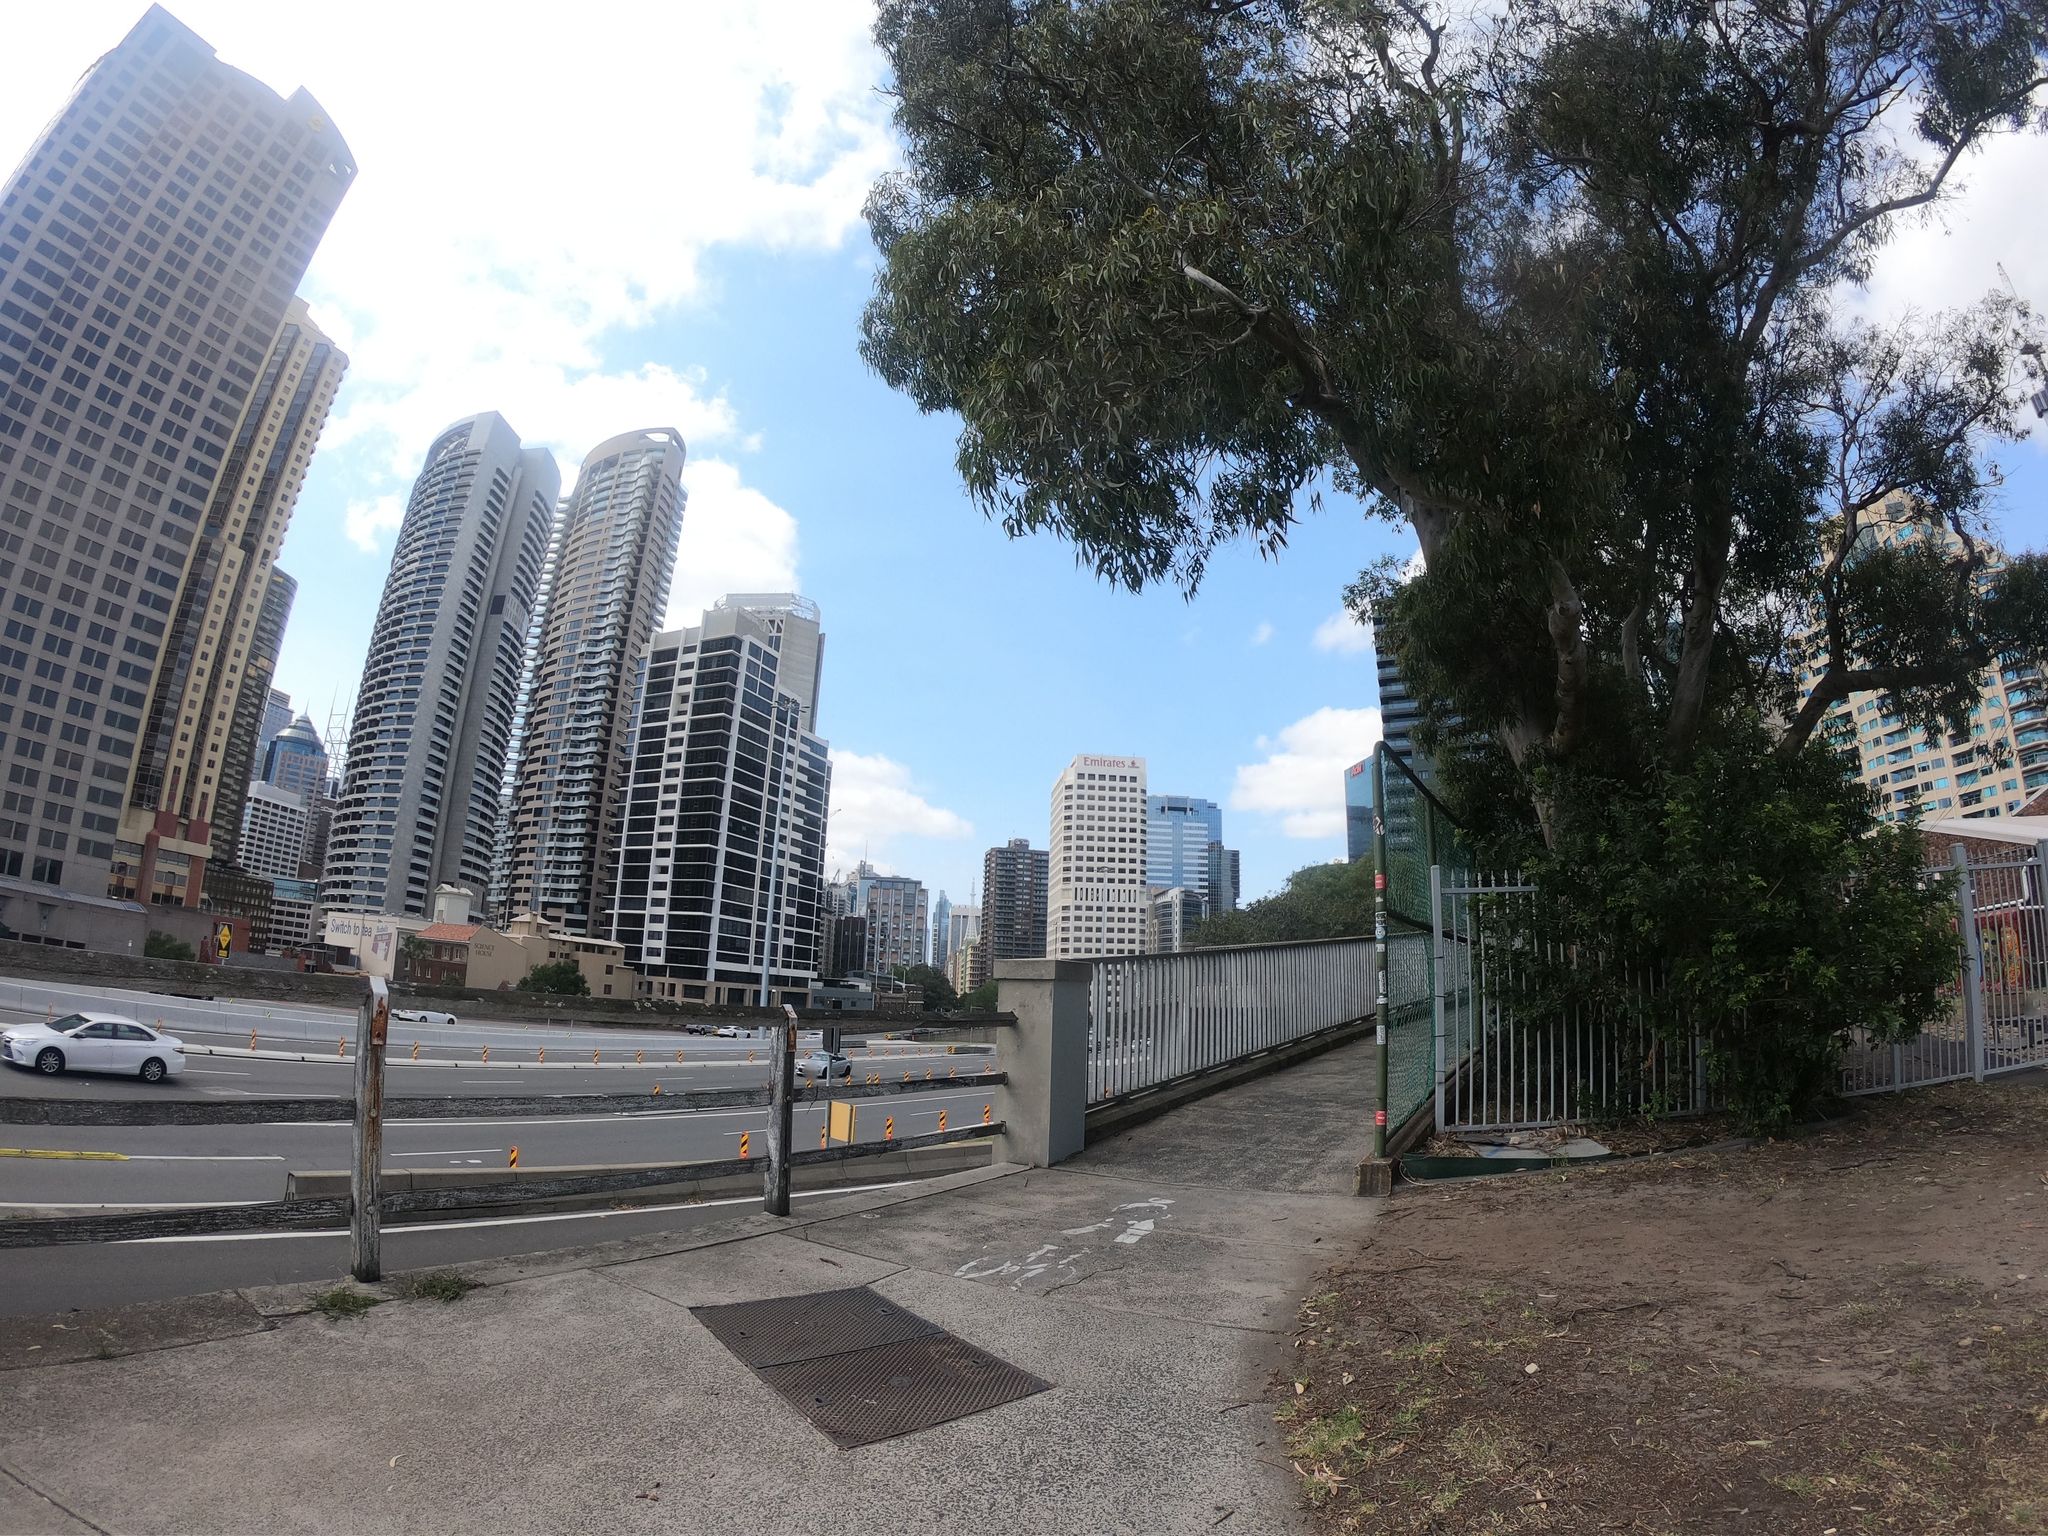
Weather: clear
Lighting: day
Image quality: good
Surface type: cycling surface
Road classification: cycleway, unclassified
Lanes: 2, 1
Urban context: urban centre
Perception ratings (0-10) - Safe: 1.94, Lively: 5.27, Beautiful: 5.1, Boring: 2.75, Depressing: 5.74, Wealthy: 2.31